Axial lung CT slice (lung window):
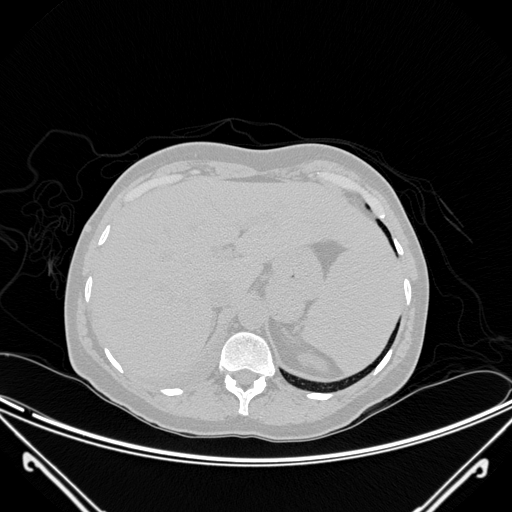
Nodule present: no